Field crop: maize
Growth stage: 2
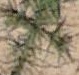
Species: salsola